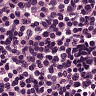
Metastatic tissue present: no